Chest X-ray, PA view. Patient: 28 years old, sex M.
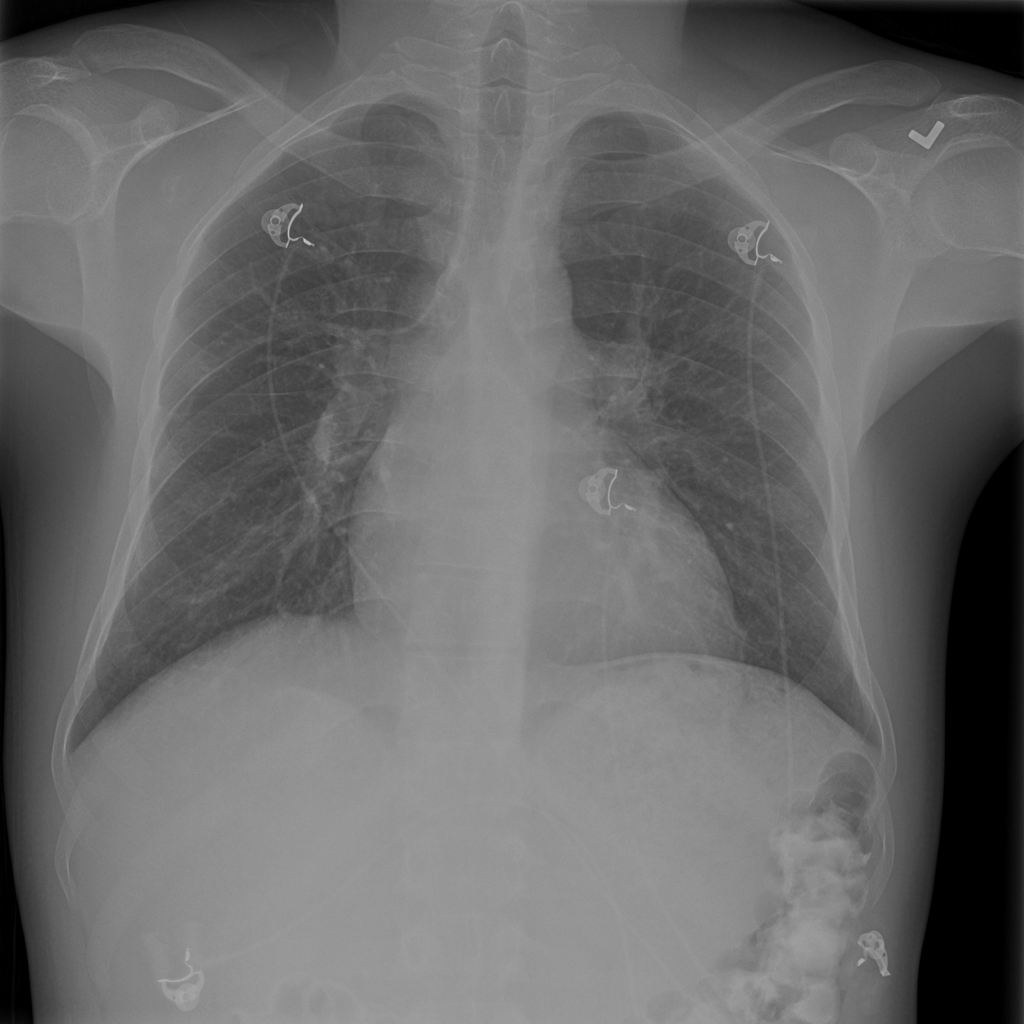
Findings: Infiltration